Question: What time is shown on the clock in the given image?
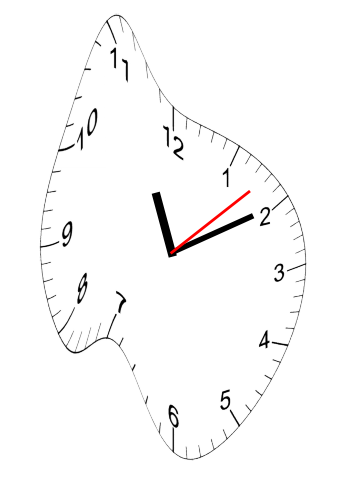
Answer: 11:10:08